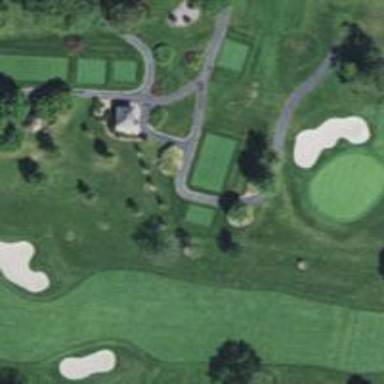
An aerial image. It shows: Path used for both walking and golf.